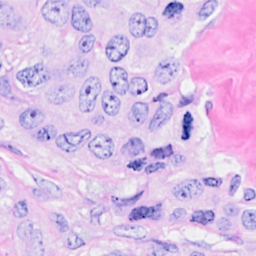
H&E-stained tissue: Breast